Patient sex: M
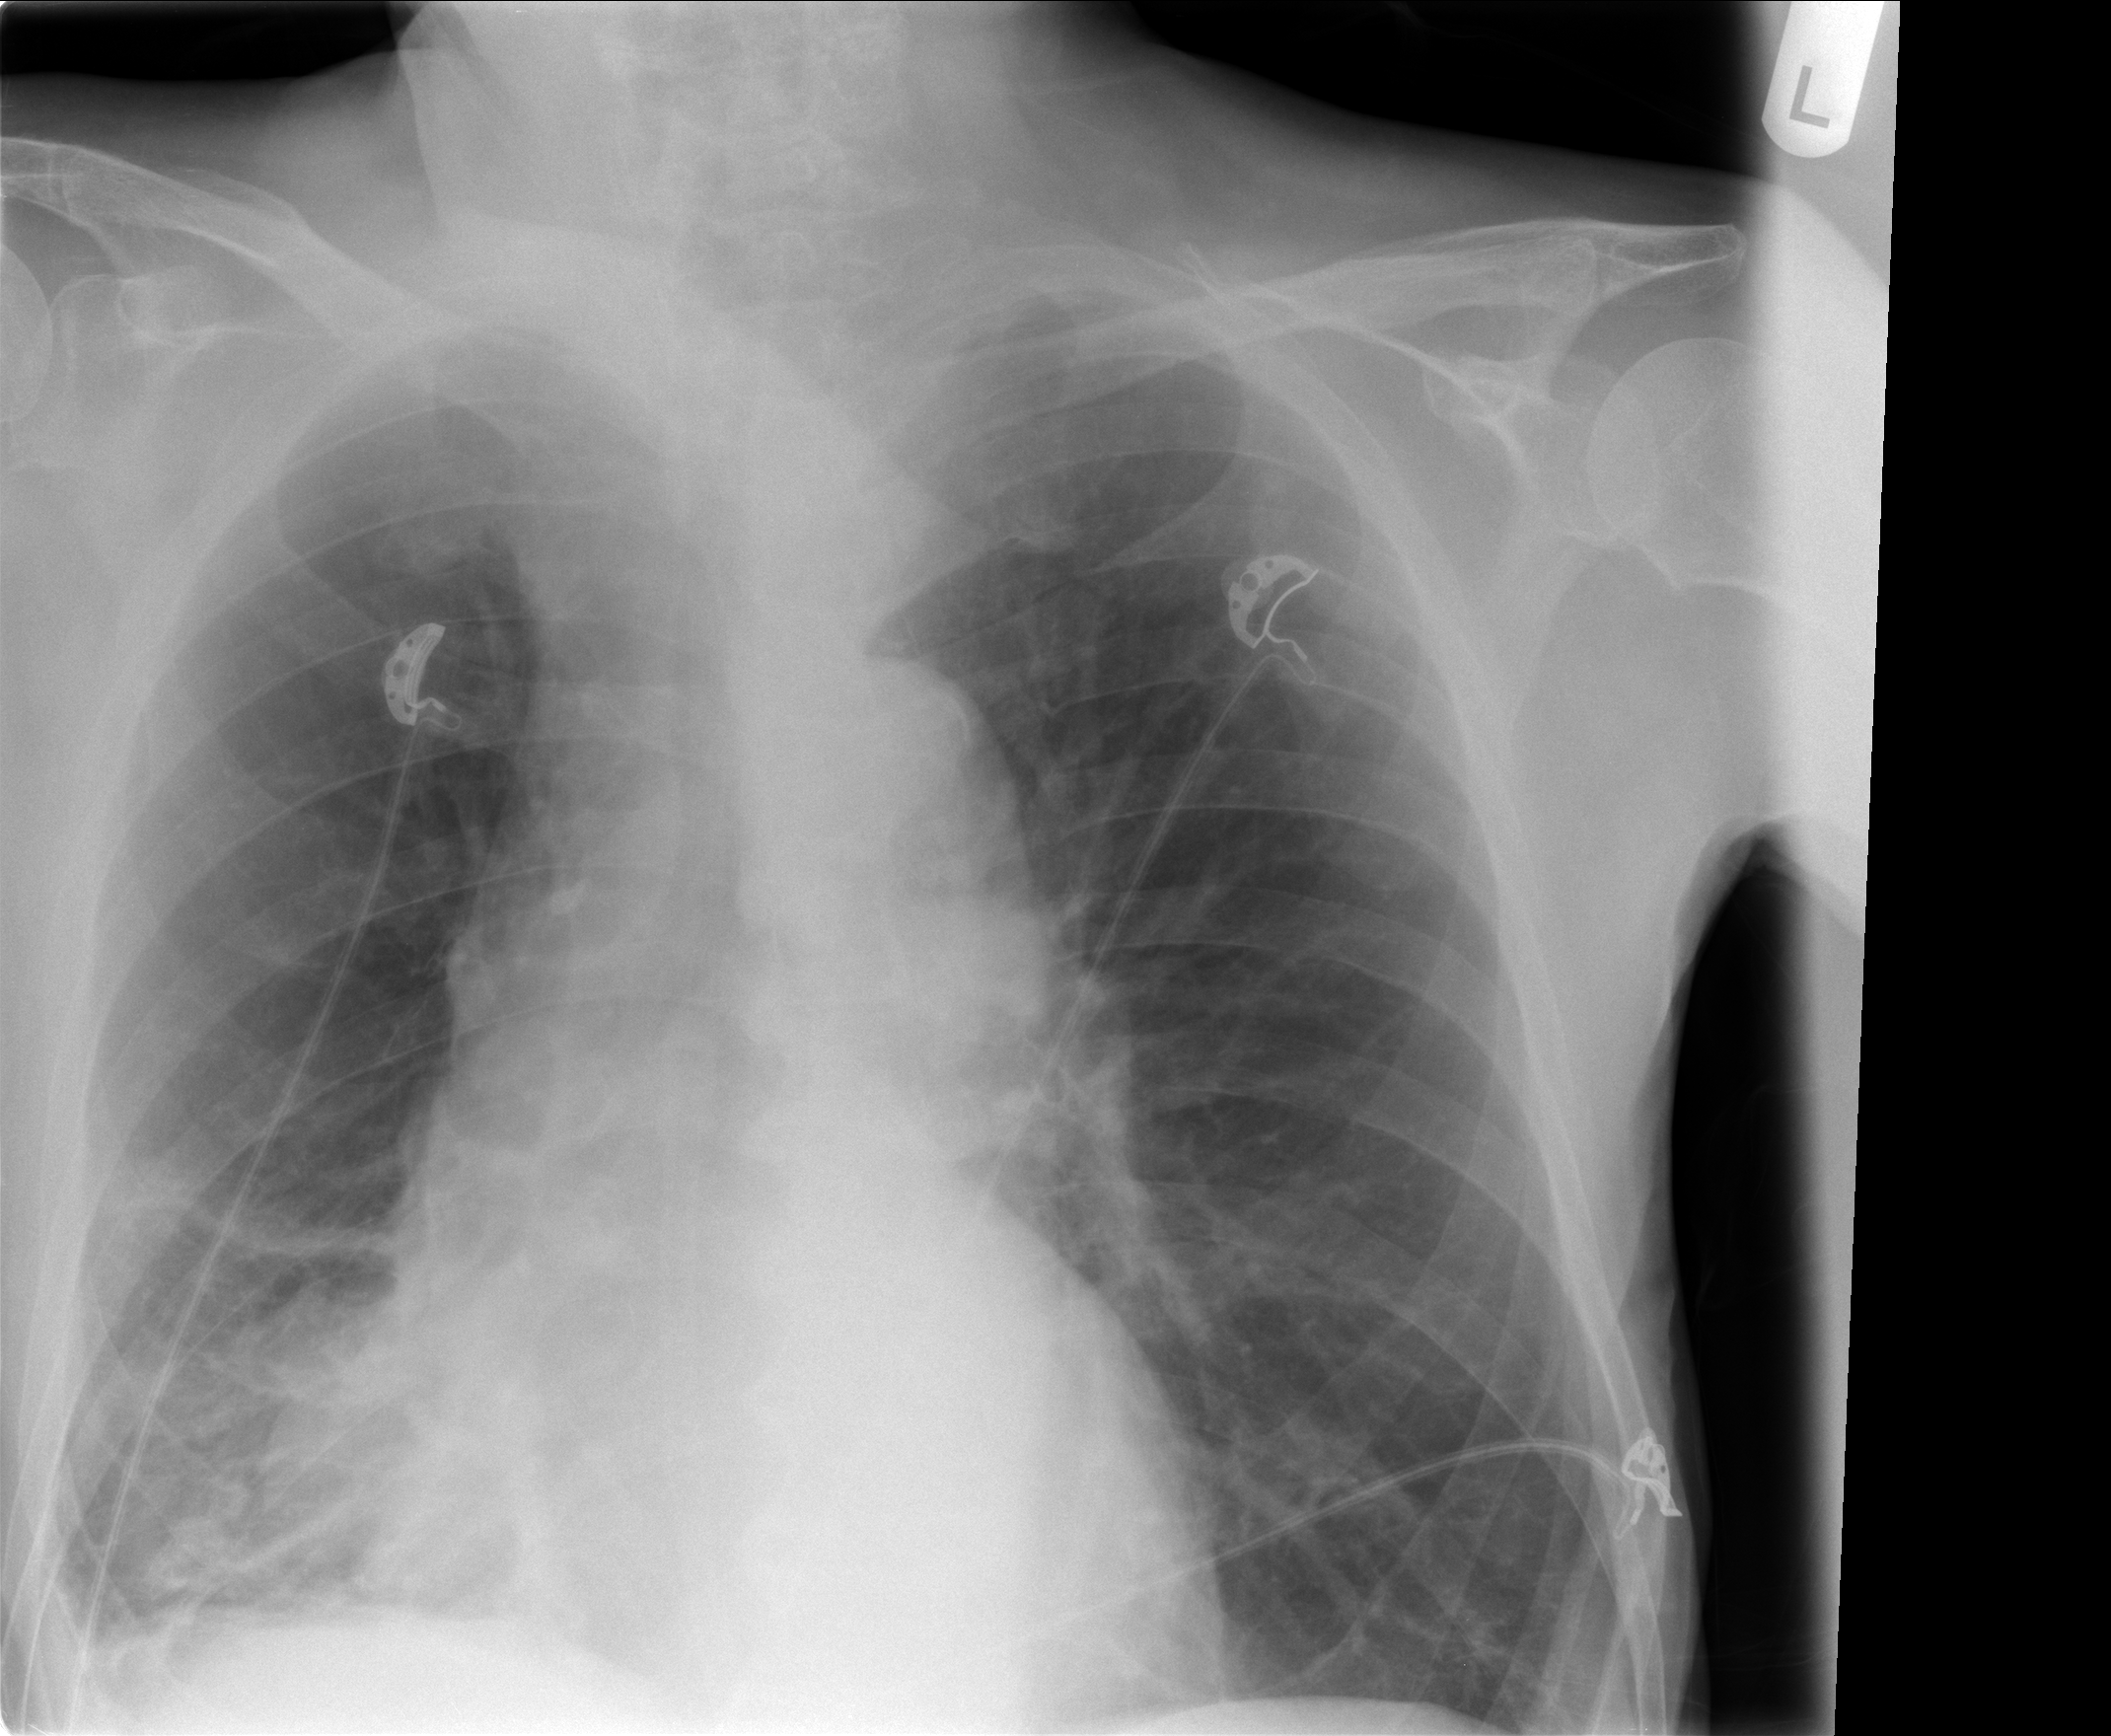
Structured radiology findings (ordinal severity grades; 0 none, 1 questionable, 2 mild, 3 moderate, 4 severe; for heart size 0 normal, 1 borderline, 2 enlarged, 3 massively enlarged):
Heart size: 0
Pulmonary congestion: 0
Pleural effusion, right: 1
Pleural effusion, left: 0
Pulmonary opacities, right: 2
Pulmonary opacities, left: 0
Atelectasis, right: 0
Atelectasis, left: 0